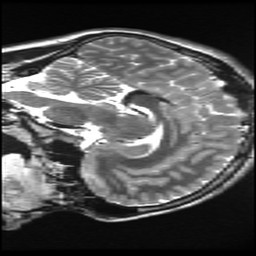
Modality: T2w
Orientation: sagittal
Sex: male
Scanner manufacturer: ge
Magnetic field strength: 3 T
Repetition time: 5 s
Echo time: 0.1012 s